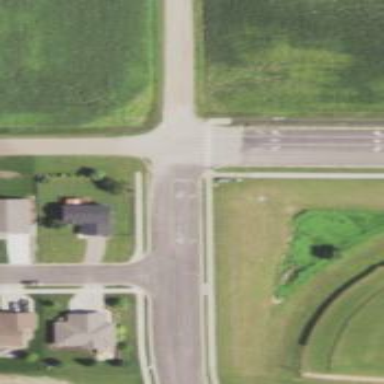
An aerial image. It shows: Marked crossing on cycleway road.